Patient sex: M
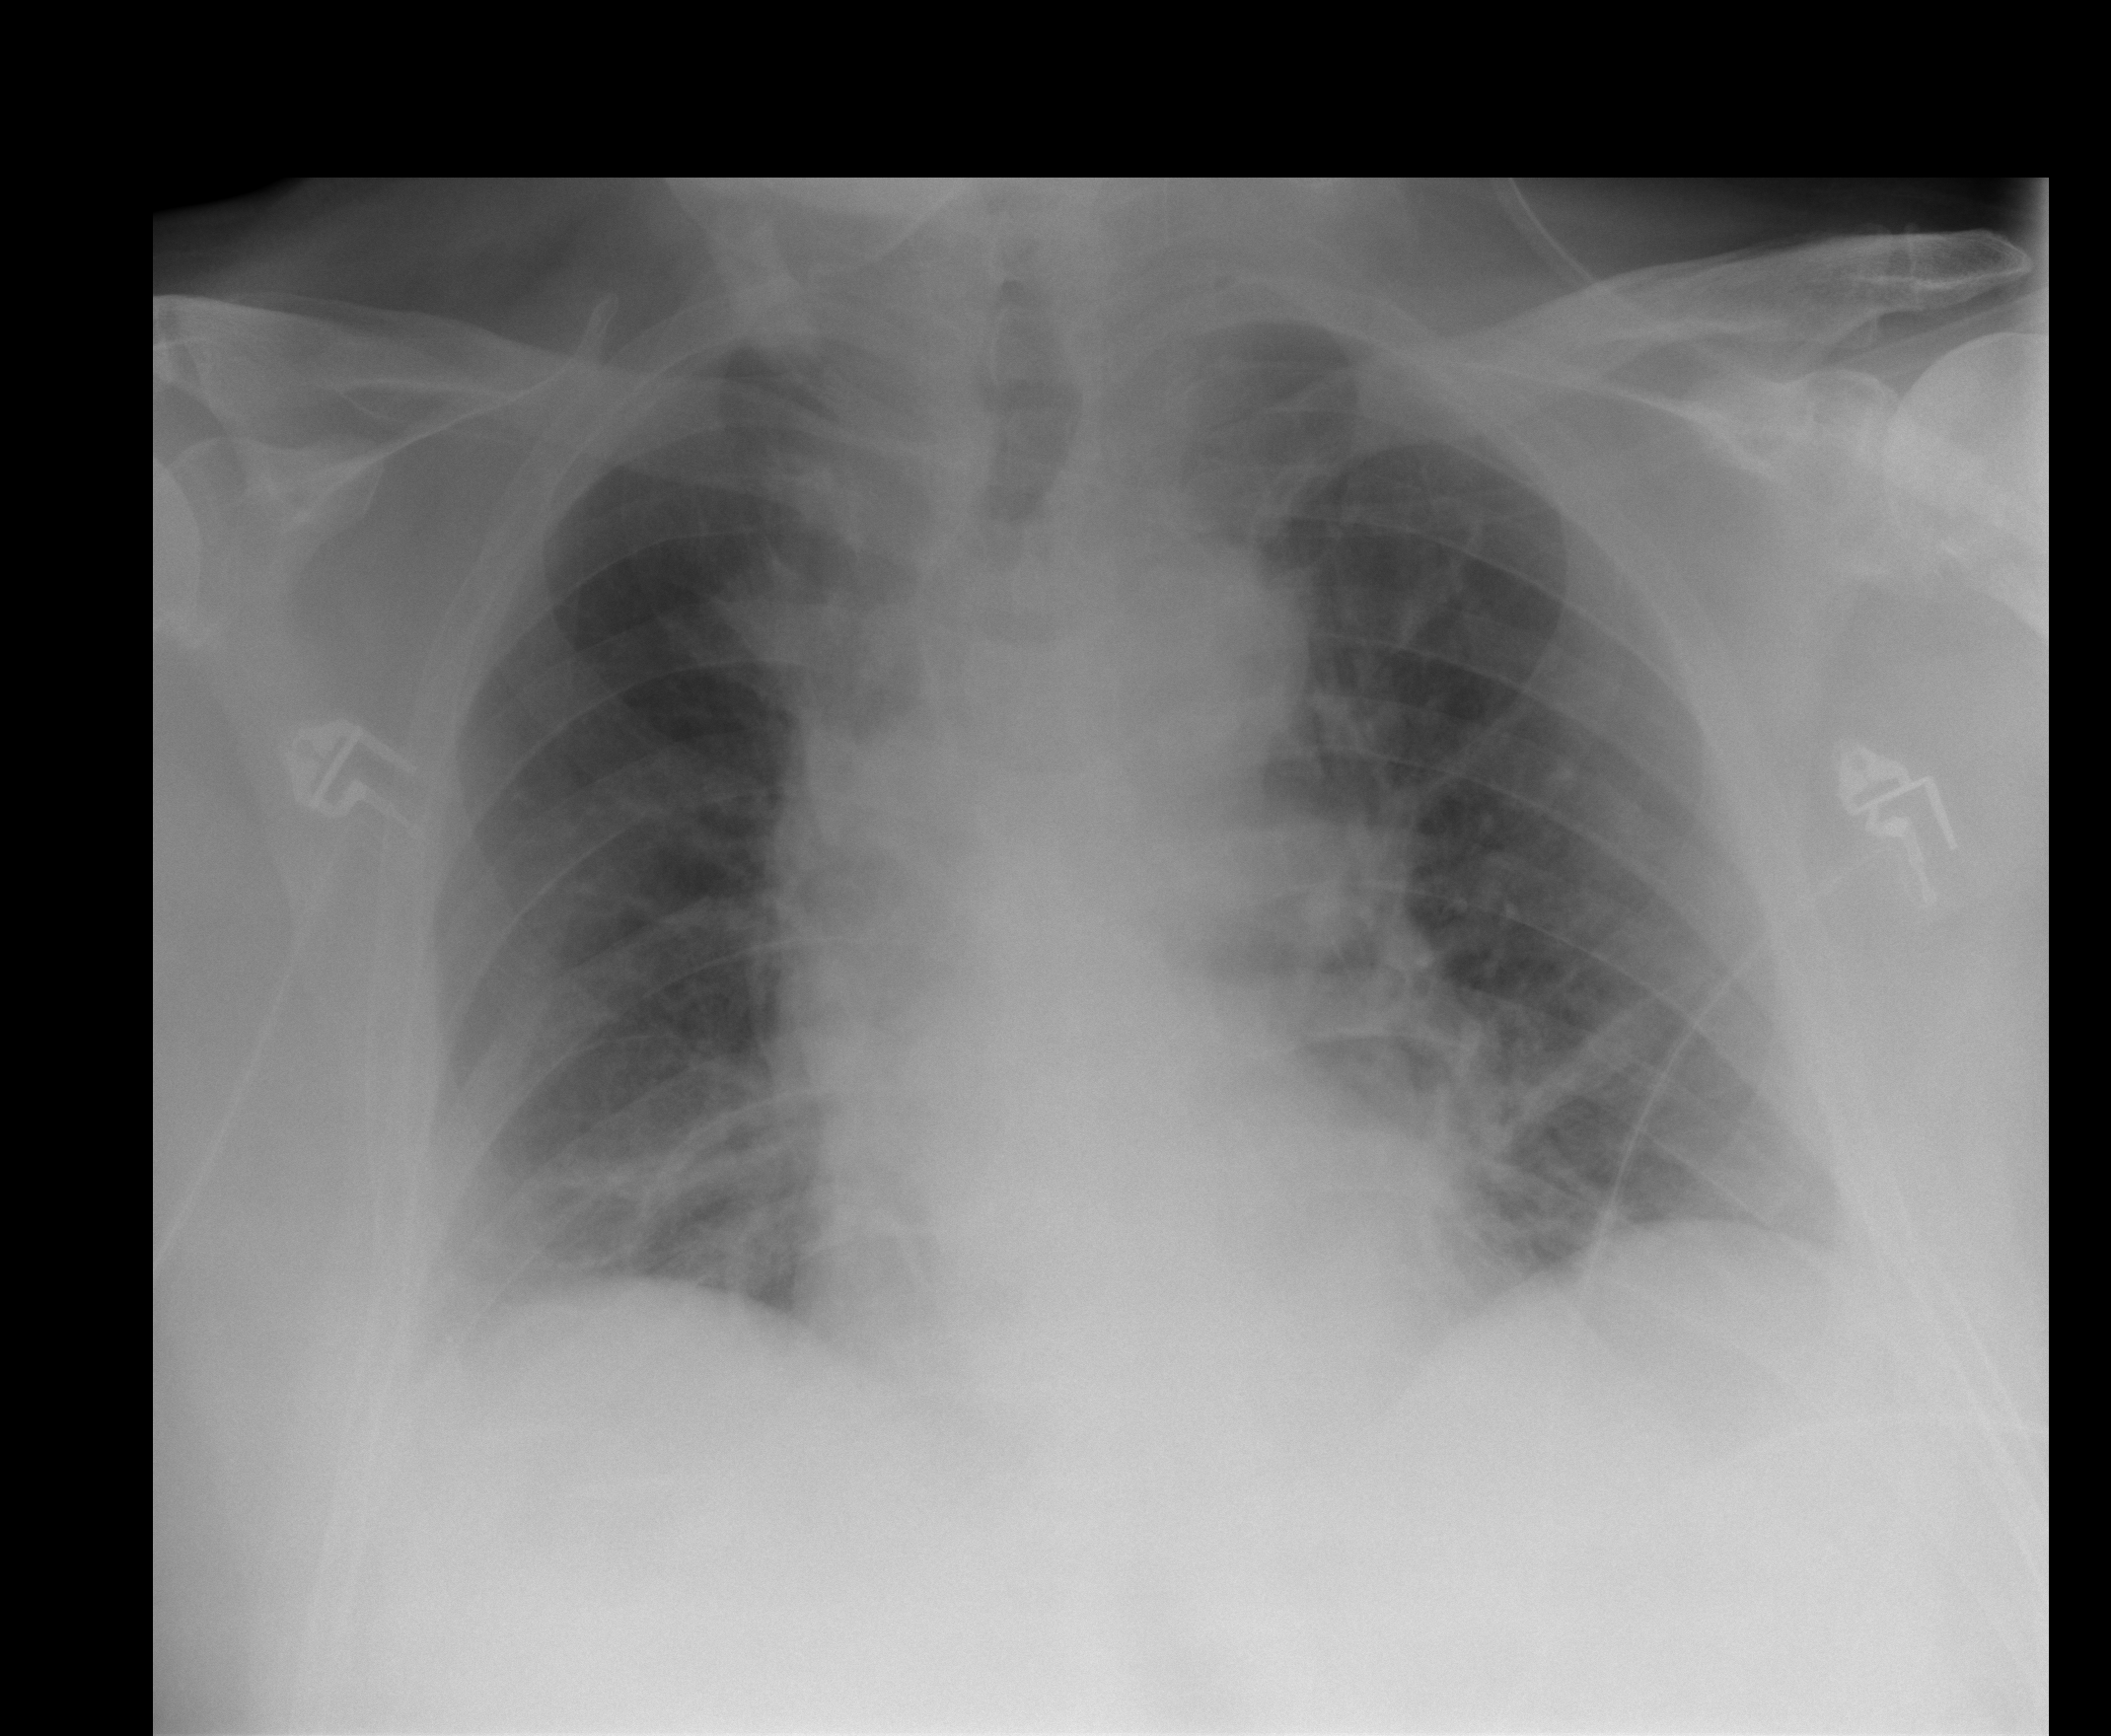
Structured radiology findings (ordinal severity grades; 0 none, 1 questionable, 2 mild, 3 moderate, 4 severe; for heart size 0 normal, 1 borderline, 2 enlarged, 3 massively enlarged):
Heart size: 0
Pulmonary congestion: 2
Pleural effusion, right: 0
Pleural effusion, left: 0
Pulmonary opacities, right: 0
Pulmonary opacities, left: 1
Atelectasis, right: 2
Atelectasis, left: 2